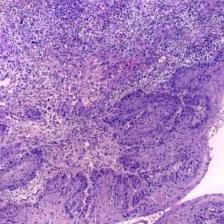
Diagnosis: OSCC